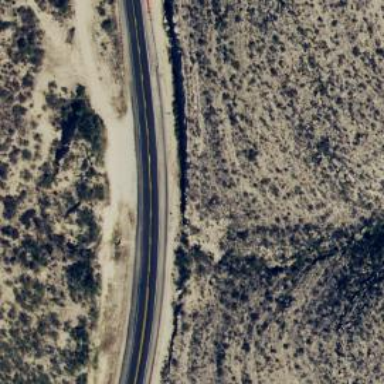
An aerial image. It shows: Asphalt trunk highway.